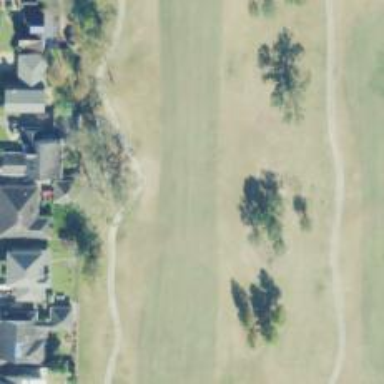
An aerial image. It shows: Golf hole.